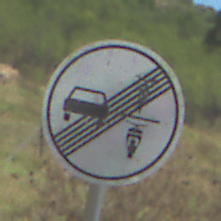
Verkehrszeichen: EndeVerbotUeberholenEinspurigeFahrzeuge
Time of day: Midday
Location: Outdoor (Nature)
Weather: PartlyCloudy
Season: Autumn
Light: Natural